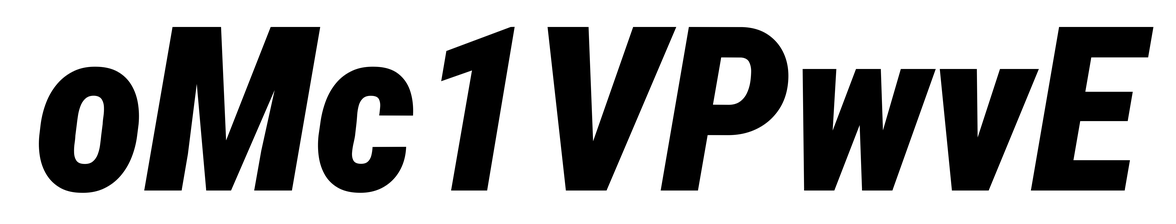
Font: Roboto-Italic_Condensed_Black_Italic